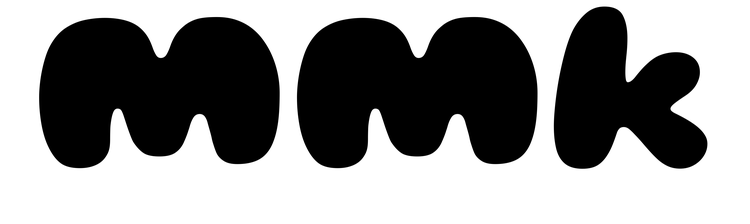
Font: Gluten_Black